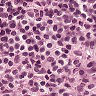
Metastatic tissue present: no